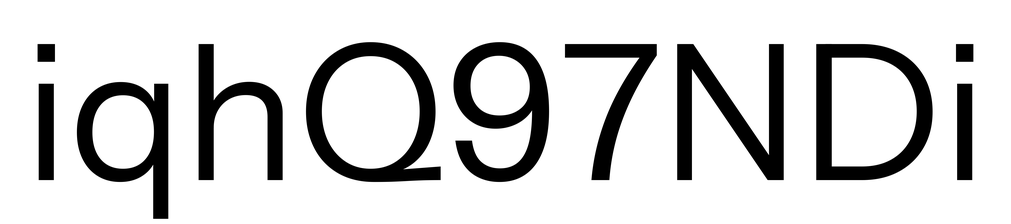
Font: InstrumentSans_Regular